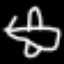
Label: airplane